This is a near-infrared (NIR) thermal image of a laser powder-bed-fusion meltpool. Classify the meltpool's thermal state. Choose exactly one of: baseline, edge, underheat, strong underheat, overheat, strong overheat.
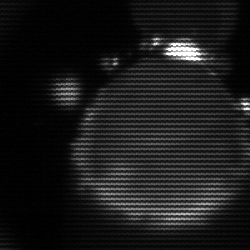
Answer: edge